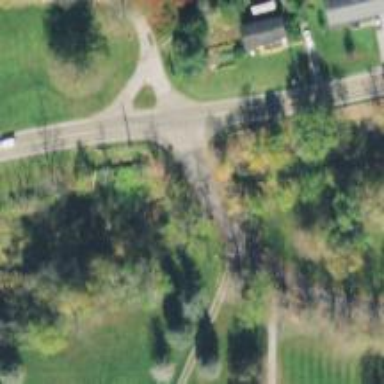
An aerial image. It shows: Culvert underpass for canal.